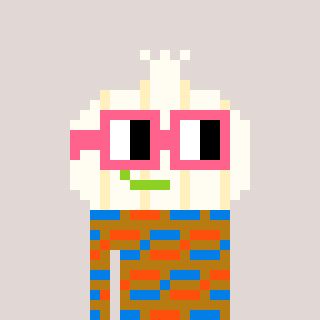
a pixel art character with square pink glasses, a garlic-shaped head and a gold-colored body on a warm background